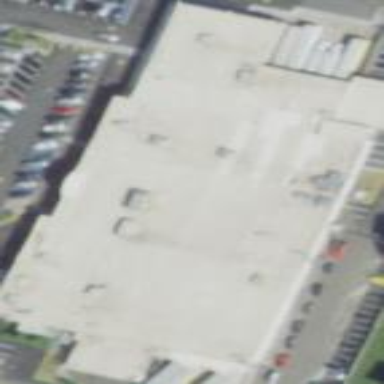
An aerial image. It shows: Supermarket located in building.